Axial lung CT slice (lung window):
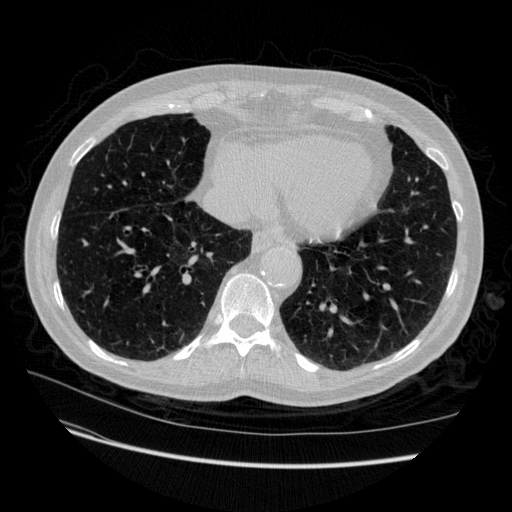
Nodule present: no